A spectrogram of one vibration snapshot from a rotating-machine test bench is shown (time on one axis, frequency on the other). Based on the visible evidence, which rotor condition applies: normal, misalignment, unbalance, looseness?
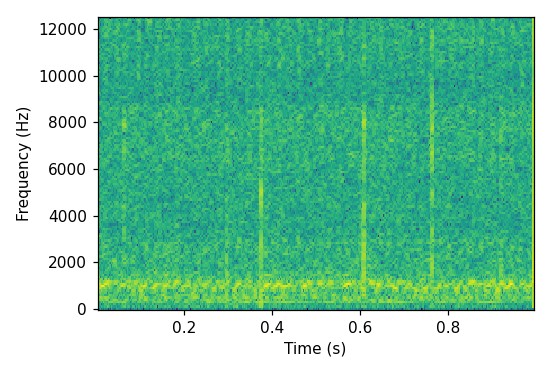
Answer: normal